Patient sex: M
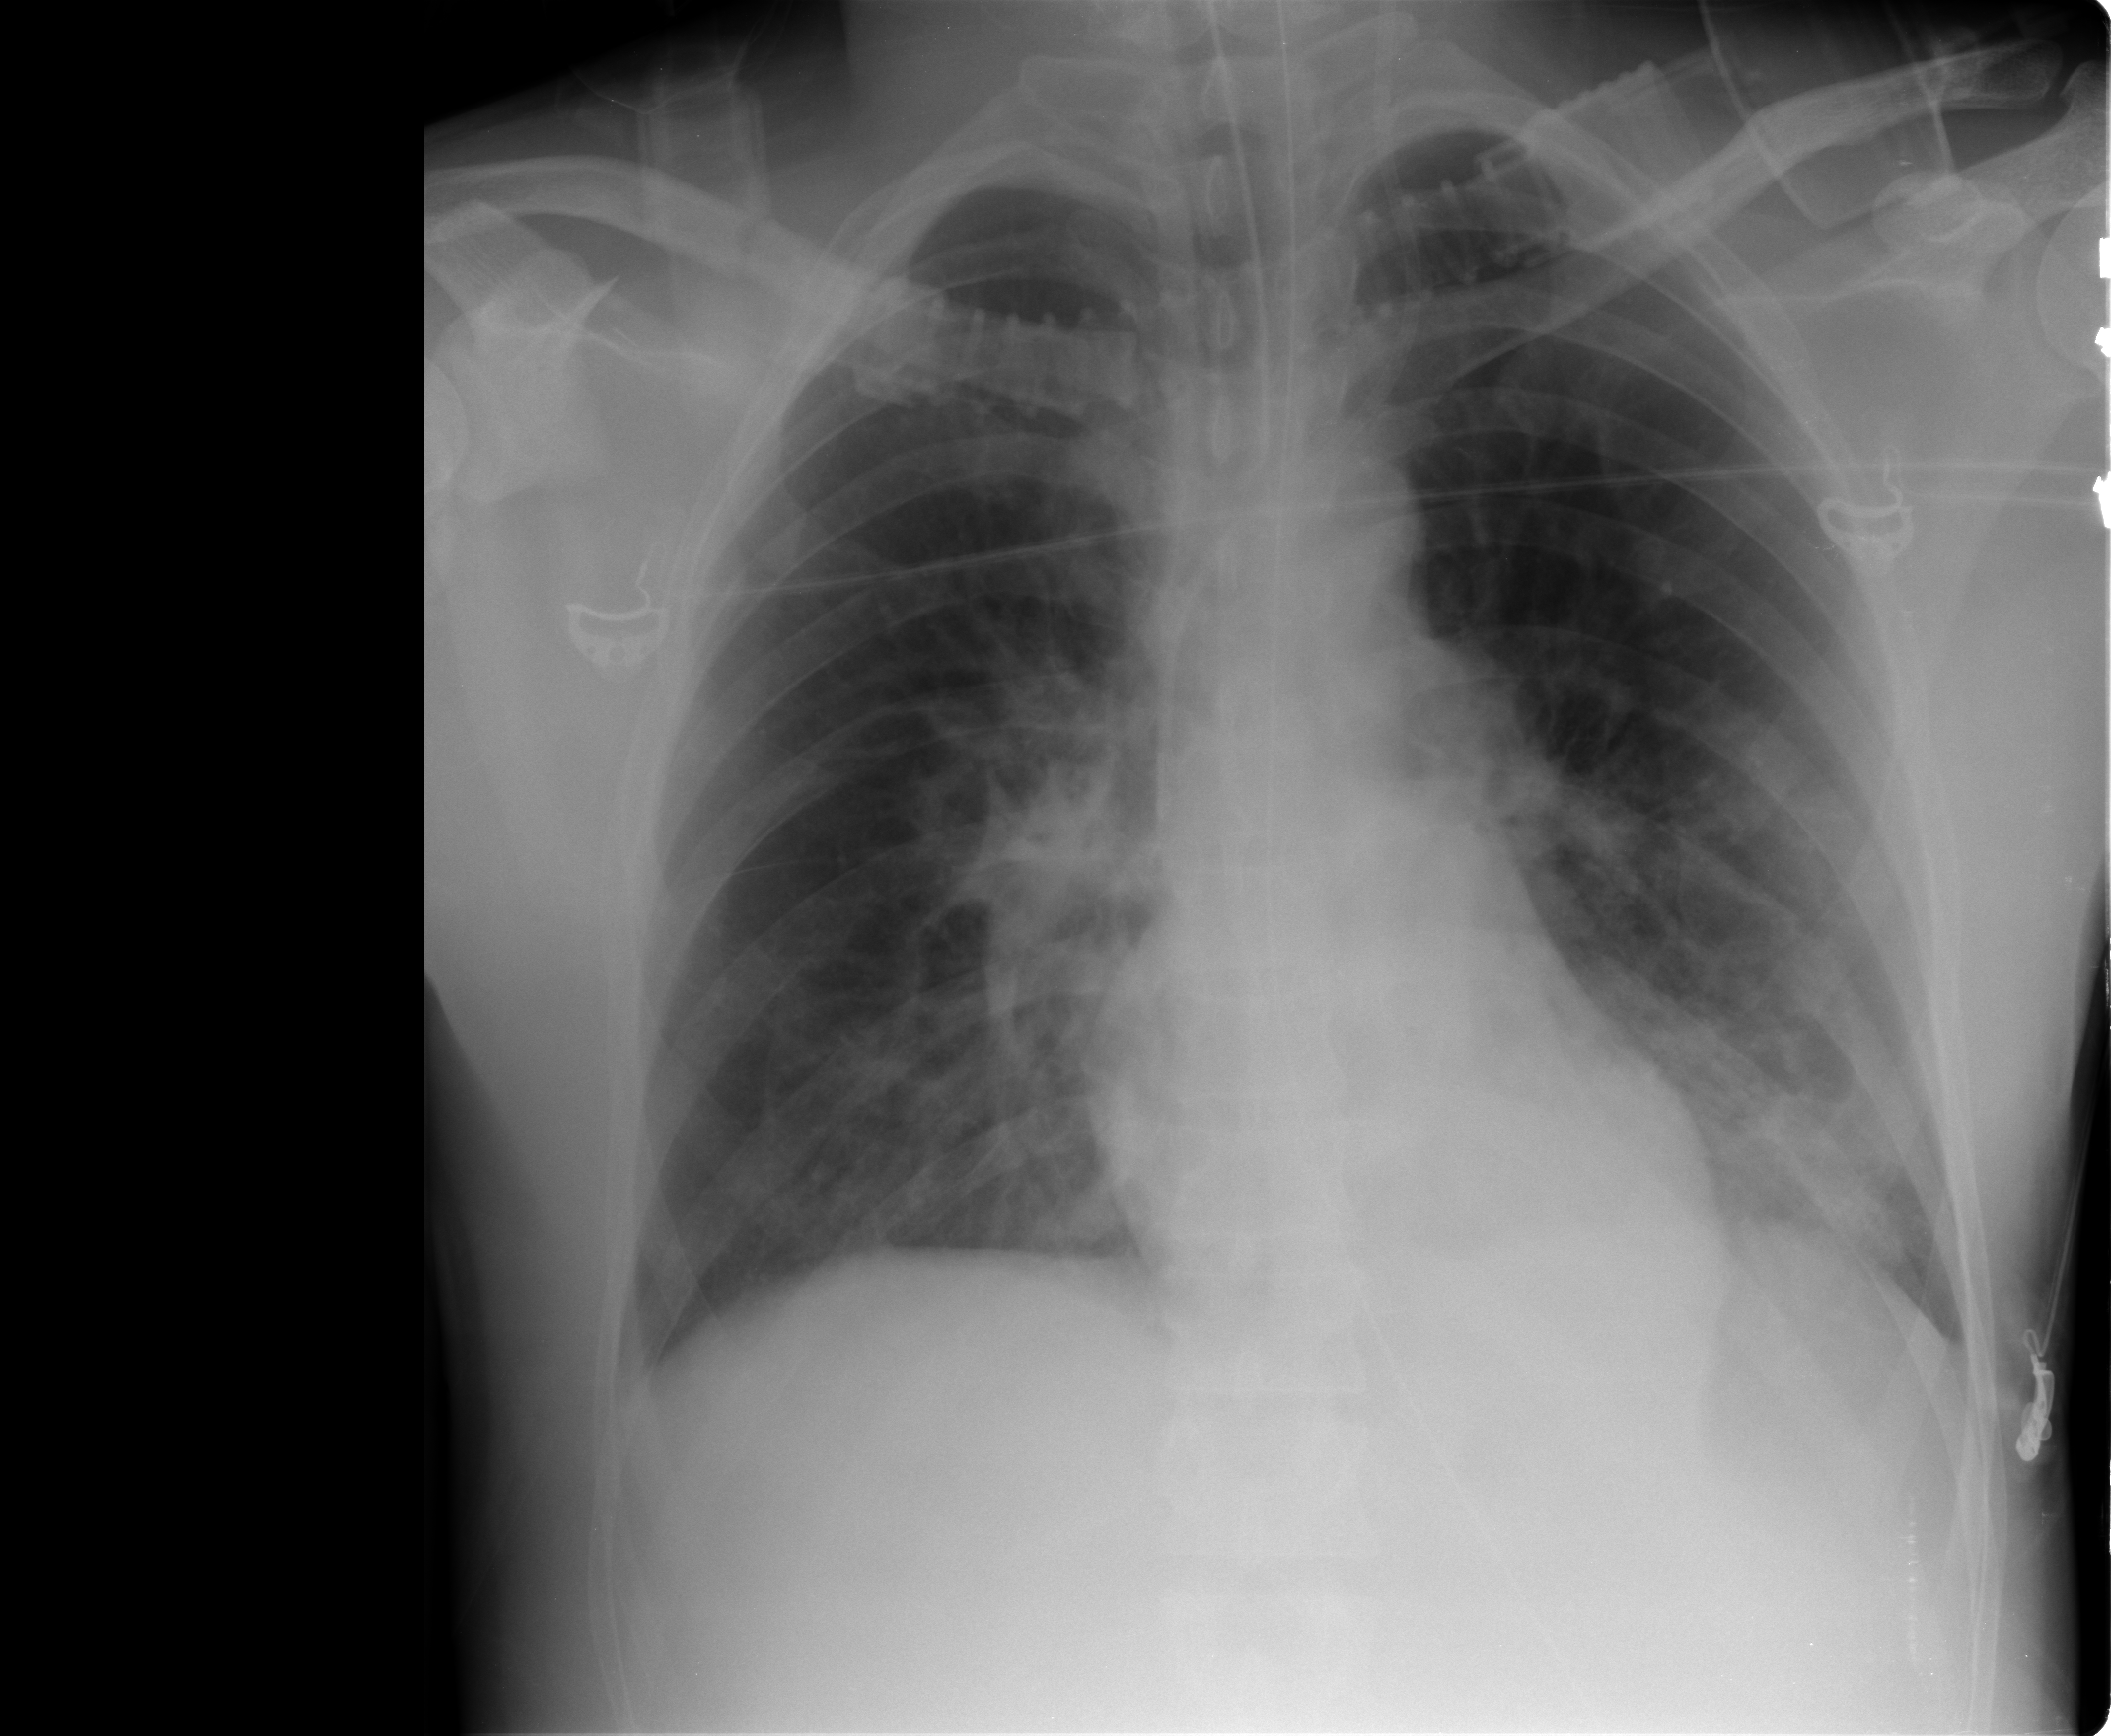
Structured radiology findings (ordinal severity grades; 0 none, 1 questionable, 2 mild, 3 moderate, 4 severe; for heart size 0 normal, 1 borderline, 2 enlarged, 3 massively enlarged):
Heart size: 0
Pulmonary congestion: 2
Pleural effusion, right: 0
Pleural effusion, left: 0
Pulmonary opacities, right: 1
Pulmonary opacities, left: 2
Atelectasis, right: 2
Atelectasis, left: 2